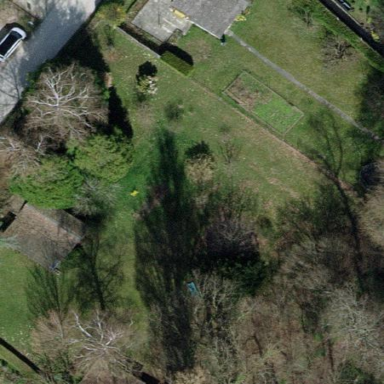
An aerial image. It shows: Garden surrounded by fence.